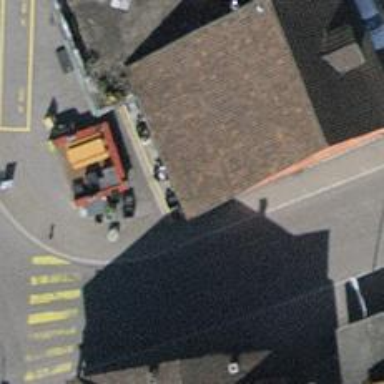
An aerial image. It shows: Restaurant.